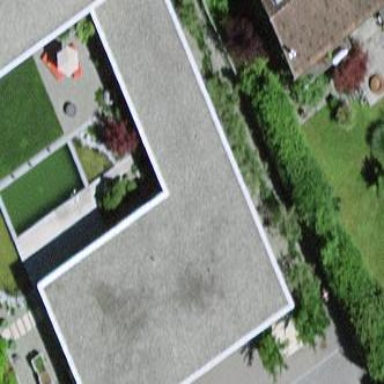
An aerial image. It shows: View of roof of building.